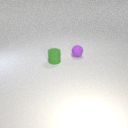
small purple rubber sphere behind small green rubber cylinder